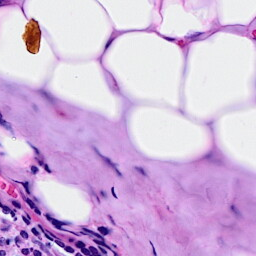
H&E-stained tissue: Breast